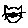
Label: cat